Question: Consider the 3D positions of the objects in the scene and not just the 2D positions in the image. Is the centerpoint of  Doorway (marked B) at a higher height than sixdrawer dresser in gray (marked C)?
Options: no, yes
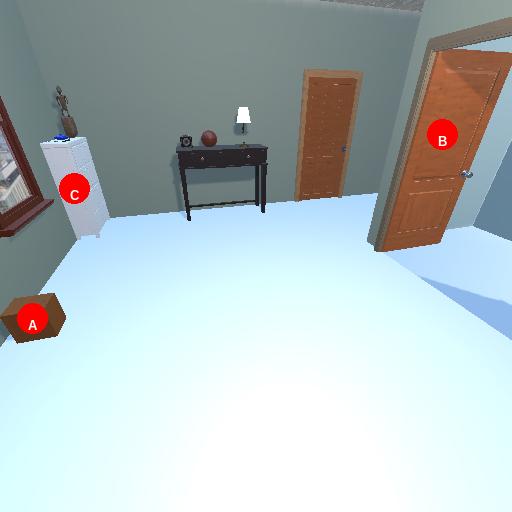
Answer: no